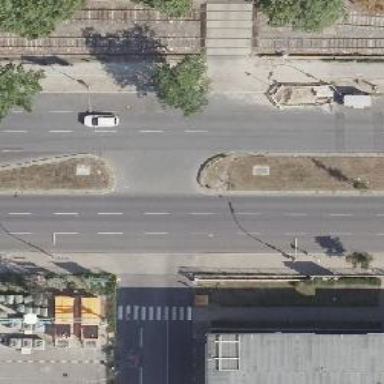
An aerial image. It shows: Dual carriageway secondary road with asphalt surface.